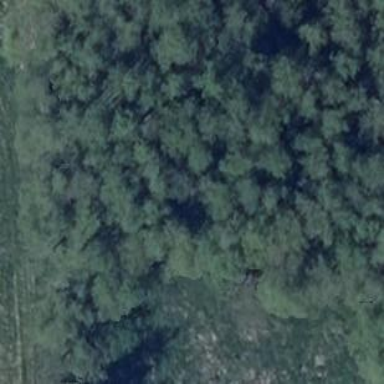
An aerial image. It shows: Forest area.